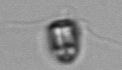
Label: Pyramimonas_morphotype1